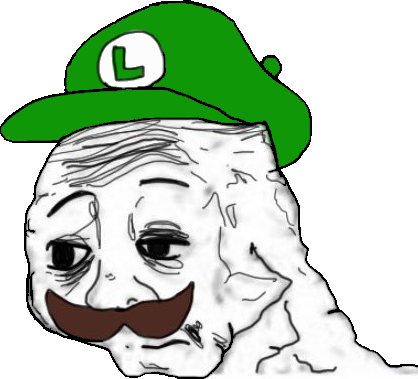
Label: 5_Yes_Honey